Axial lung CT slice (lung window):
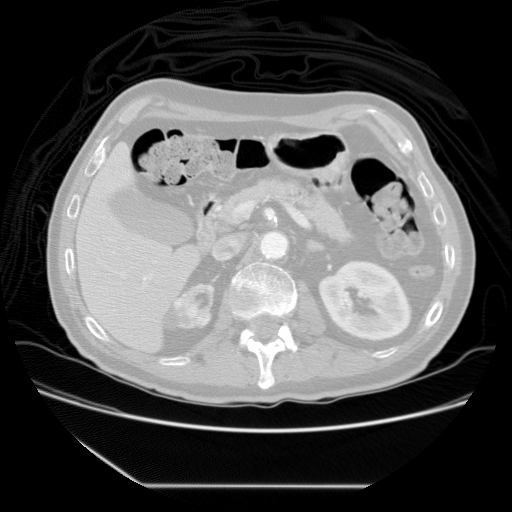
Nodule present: no